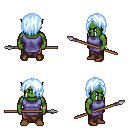
a pixel art fantasy rpg character, male body template, orc, green skin, chain tabard jacket, robe skirt, white cyan bangs hairstyle, bracelets, brown shoes, spear, four views (front, back, left, right), 2x2 character sprite sheet, small pixel art, hard edges, no anti-aliasing